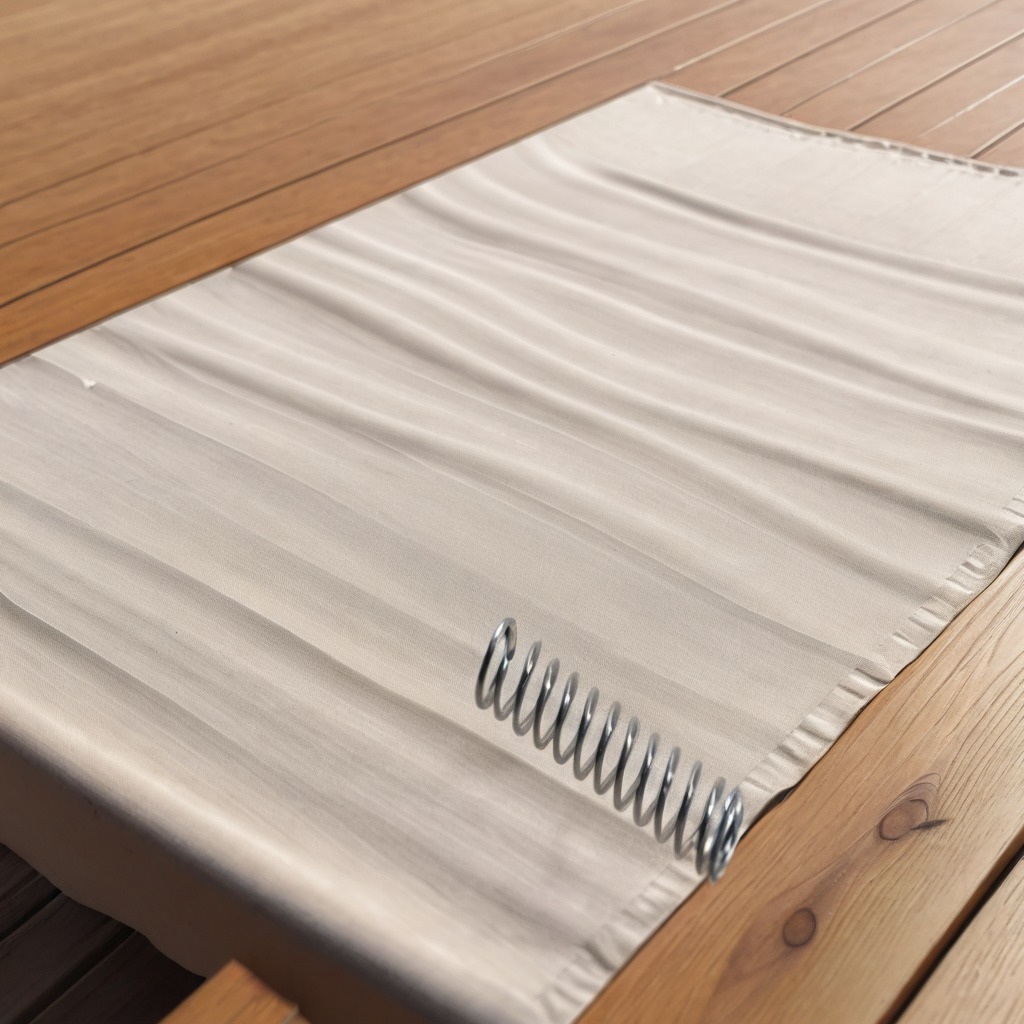
A coiled metal spring lies on the wooden table.